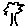
Label: tree